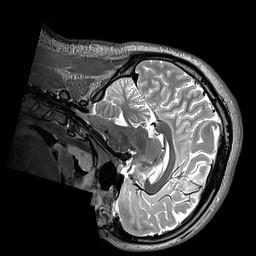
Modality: T2w
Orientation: sagittal
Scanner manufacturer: siemens
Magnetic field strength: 3 T
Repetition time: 3.2 s
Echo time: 0.406 s